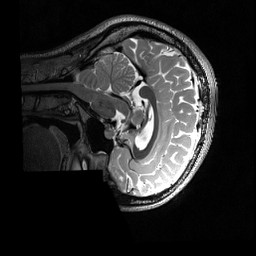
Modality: T2w
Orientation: sagittal
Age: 22
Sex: female
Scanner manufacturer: siemens
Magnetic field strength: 3 T
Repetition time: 3.2 s
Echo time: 0.56 s